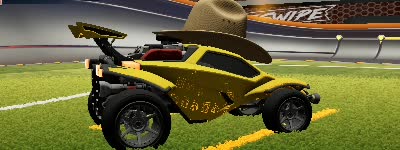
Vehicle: octane